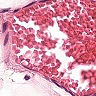
Metastatic tissue present: no